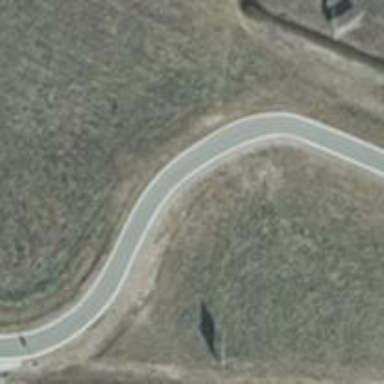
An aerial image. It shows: Asphalt path.